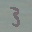
Label: 3